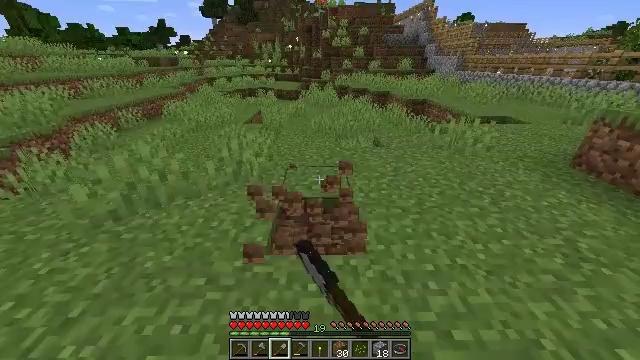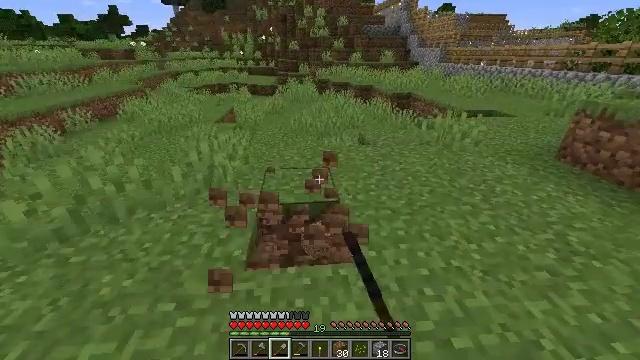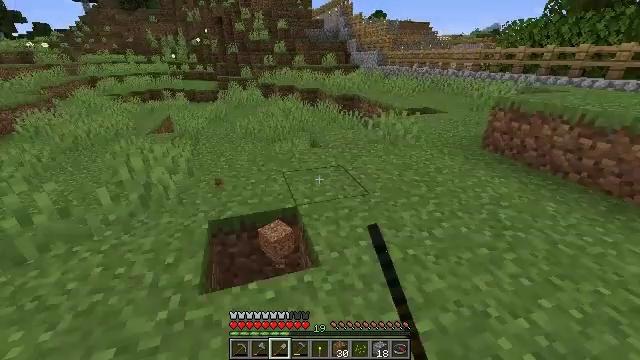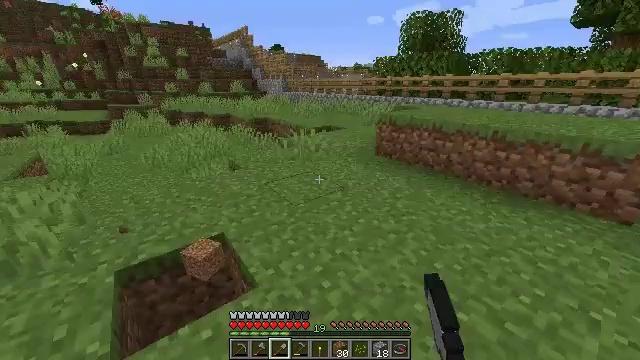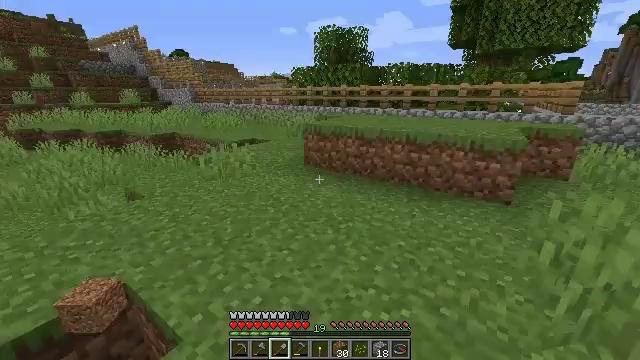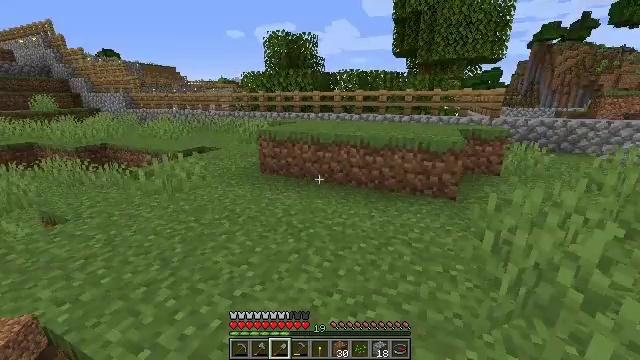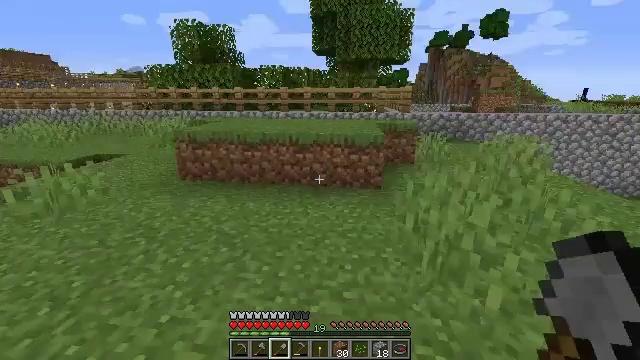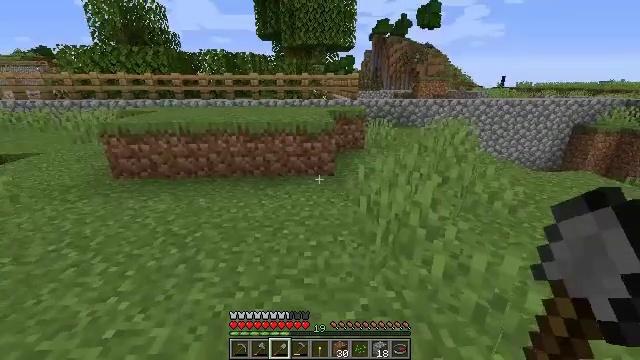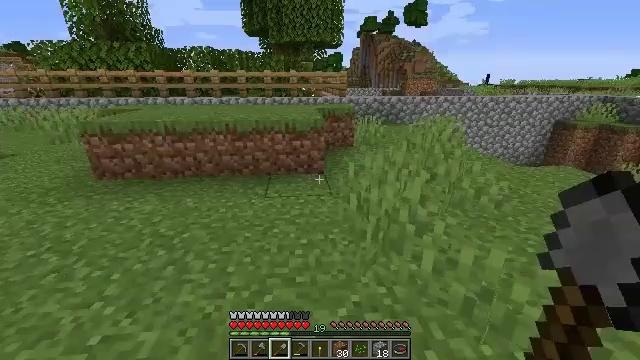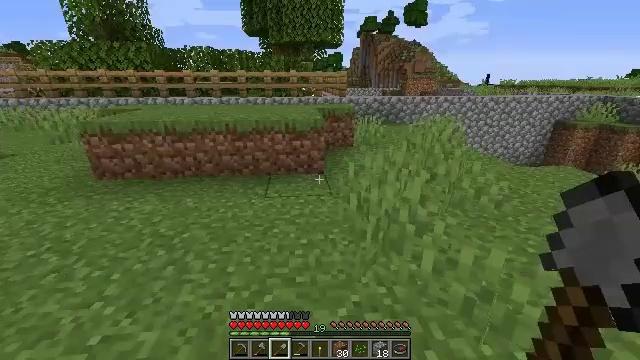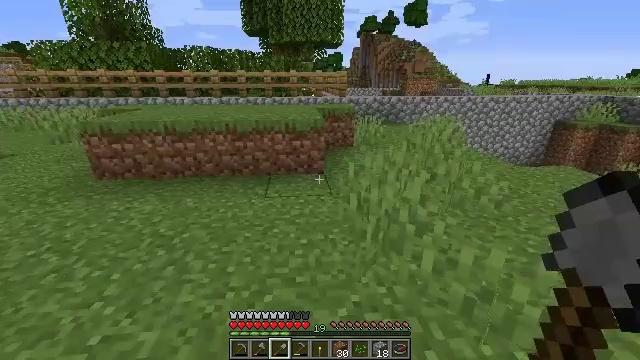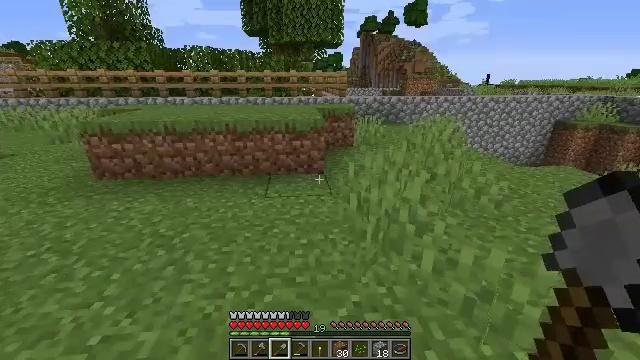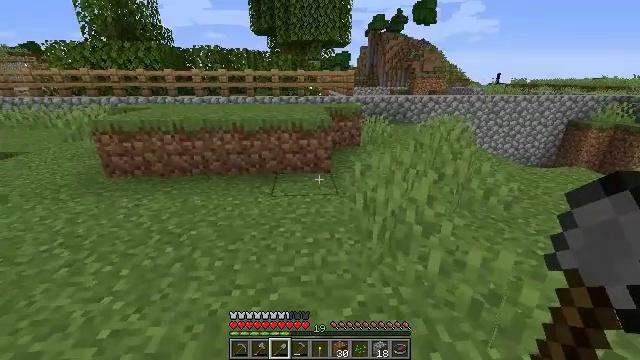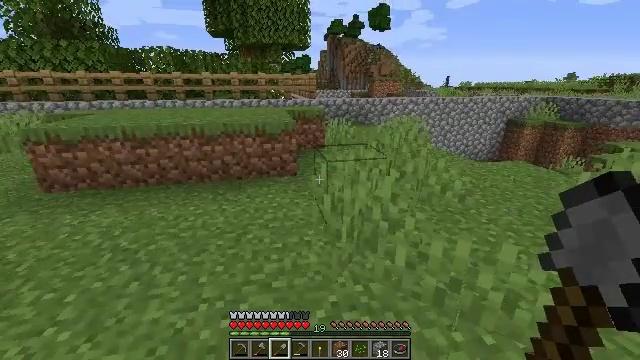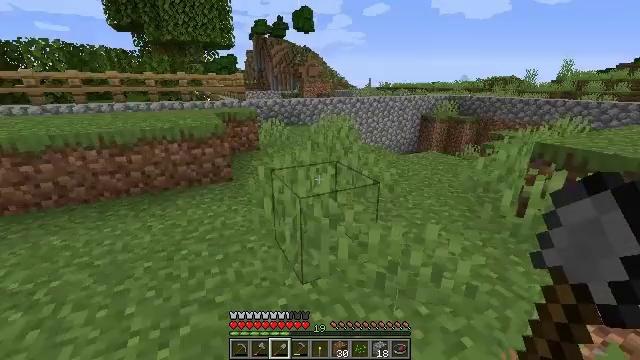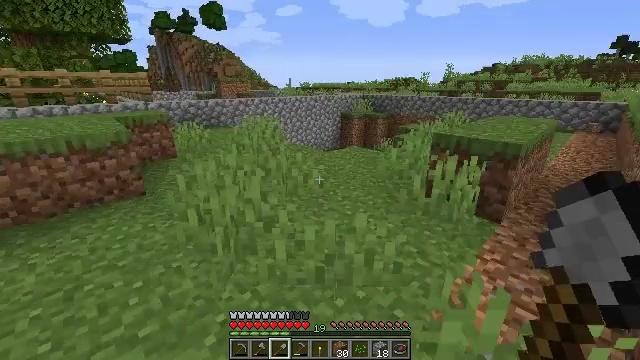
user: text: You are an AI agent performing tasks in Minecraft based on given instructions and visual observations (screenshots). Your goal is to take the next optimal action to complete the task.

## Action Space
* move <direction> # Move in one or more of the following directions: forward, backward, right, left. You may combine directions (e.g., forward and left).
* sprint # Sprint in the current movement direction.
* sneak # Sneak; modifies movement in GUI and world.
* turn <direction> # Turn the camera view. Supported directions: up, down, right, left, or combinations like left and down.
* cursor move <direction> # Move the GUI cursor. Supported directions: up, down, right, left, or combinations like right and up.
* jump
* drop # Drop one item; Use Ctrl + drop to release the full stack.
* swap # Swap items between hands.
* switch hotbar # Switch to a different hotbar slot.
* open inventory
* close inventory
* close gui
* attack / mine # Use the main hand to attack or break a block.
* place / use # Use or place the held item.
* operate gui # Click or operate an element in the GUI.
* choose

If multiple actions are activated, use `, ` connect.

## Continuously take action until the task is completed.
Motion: motion action
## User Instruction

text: Gather grass by holding the left mouse button.
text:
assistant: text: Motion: turn right
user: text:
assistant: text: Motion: turn right and up
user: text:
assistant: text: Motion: turn right and up
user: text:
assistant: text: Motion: turn right and up
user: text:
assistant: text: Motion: turn right and up
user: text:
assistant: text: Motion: turn right
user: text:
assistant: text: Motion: turn right and down
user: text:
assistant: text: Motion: turn right
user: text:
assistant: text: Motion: no_op
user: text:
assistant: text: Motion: no_op
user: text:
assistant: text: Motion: no_op
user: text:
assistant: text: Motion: turn left
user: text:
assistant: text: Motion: turn right
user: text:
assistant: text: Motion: turn right
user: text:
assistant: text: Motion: turn right
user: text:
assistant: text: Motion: turn right
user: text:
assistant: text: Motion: turn right and down
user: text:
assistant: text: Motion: turn right and down
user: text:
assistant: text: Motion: no_op
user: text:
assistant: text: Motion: no_op
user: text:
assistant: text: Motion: no_op
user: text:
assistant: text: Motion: no_op
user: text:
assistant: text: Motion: no_op
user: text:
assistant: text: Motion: turn right
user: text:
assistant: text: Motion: turn right
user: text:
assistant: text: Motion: turn right
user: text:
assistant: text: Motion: turn right
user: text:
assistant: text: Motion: turn right
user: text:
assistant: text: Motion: move forward
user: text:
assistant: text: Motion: move forward